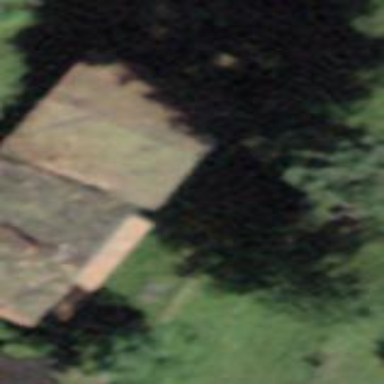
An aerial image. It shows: Shed.